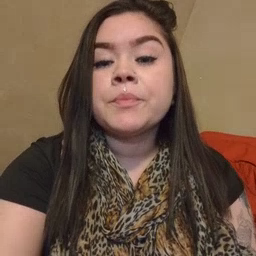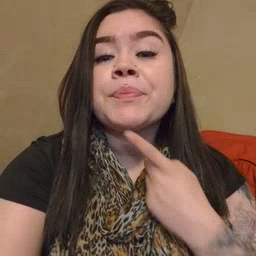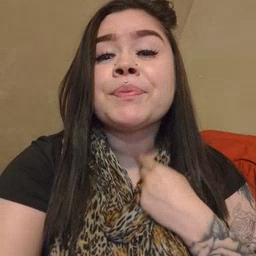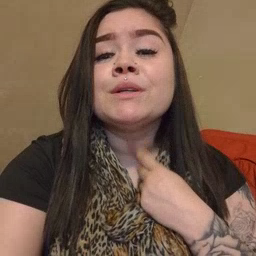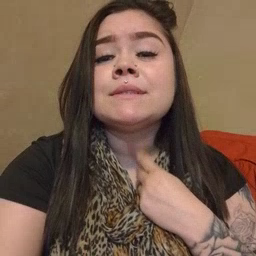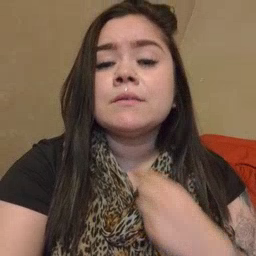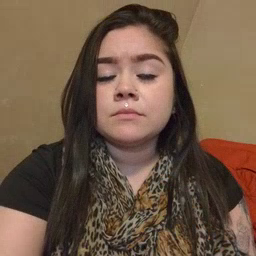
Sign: thirsty